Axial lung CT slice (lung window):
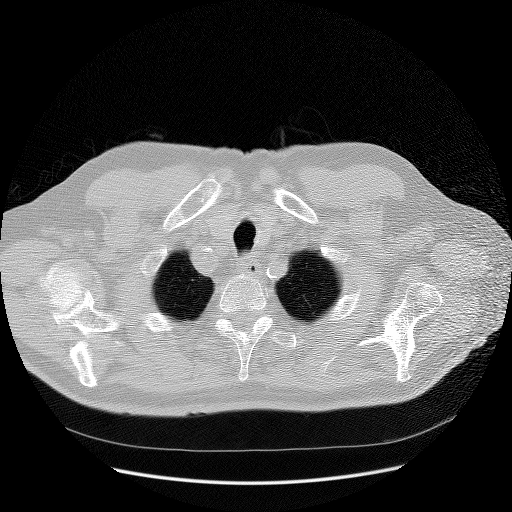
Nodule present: no